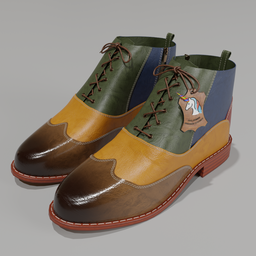
Label: people